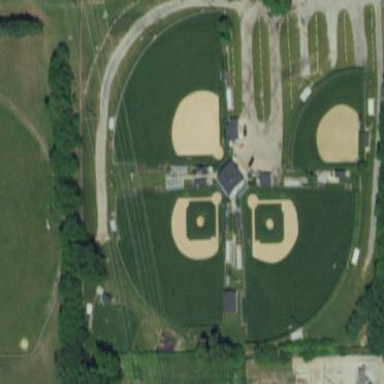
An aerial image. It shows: Baseball pitch for leisure land activities.